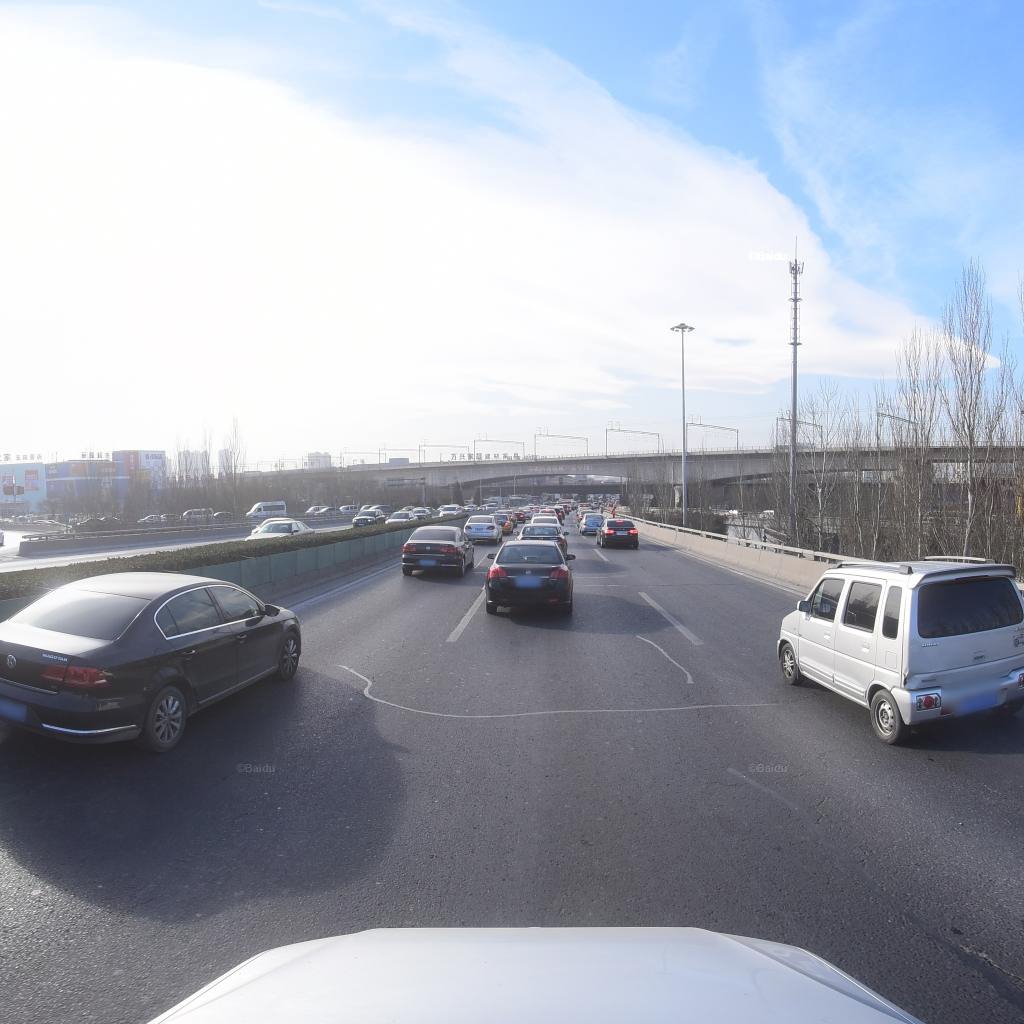
Region: Fengtai
Road damage annotations: transverse patch, transverse patch, longitudinal patch, longitudinal patch